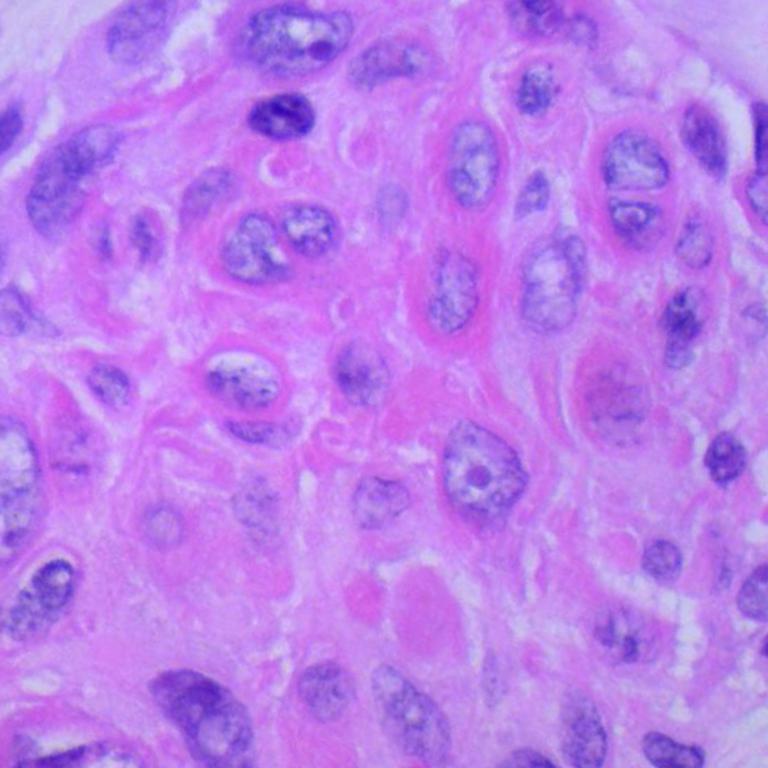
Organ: lung
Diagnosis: squamous carcinomas